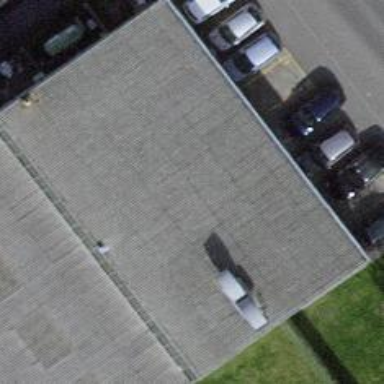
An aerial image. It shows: Building used as car repair shop.